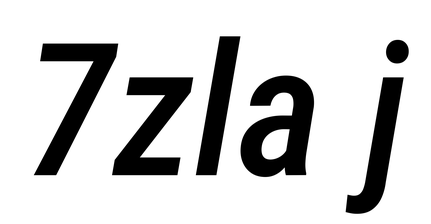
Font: Roboto-Italic_Condensed_Medium_Italic